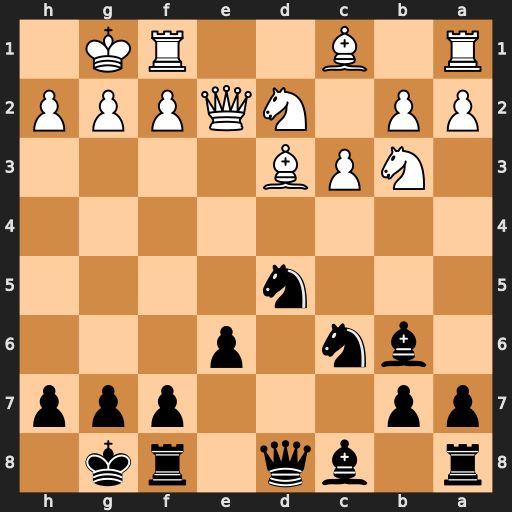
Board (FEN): r1bq1rk1/pp3ppp/1bn1p3/3n4/8/1NPB4/PP1NQPPP/R1B2RK1
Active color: b
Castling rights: -
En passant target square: -
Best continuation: Nf4 Bxh7+ Kxh7